Question: I want to know how to extract all data from the collection. I cannot see more than 10 data. Is there any solution to this? Thank you.

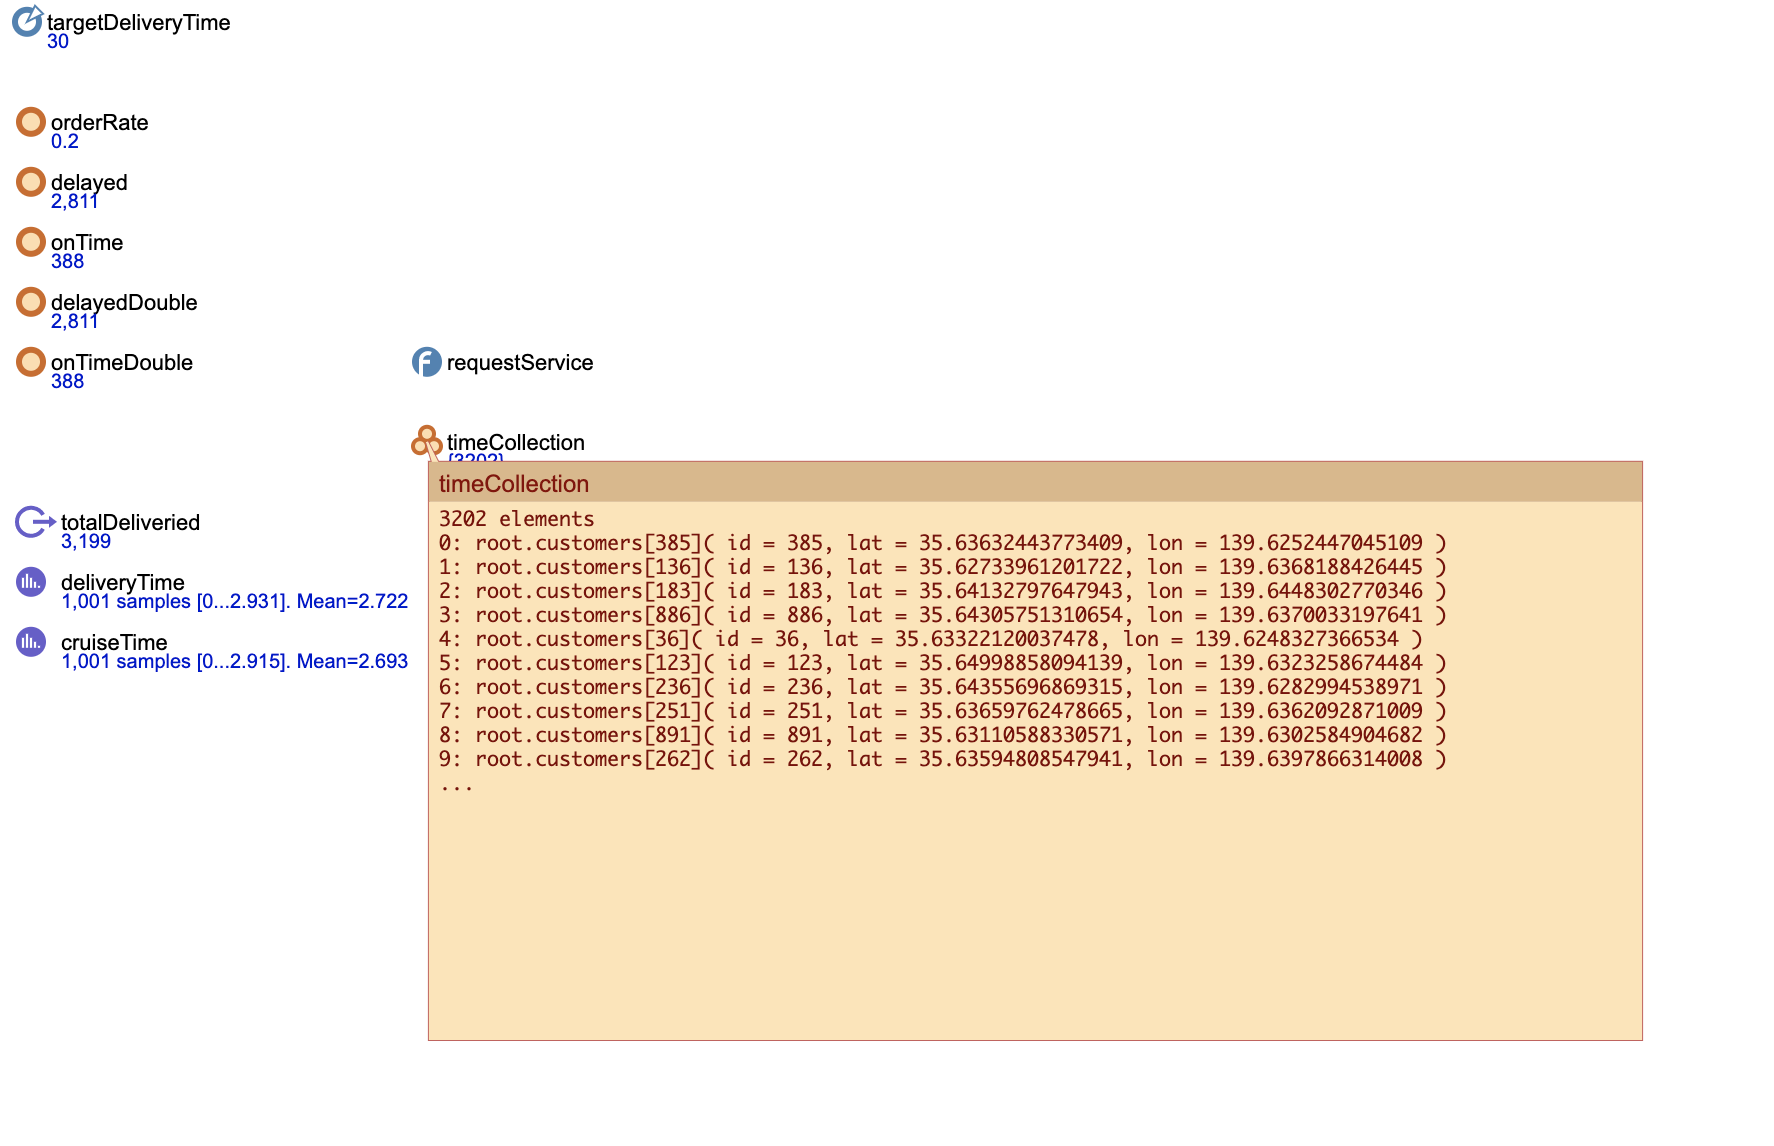
Answer: Since you want to view the data while the simulation is running the best option is to traceln the data to the console. From there you can copy it and analyze it as you want.
Based on your example you can have a button with the following code.
<URL>